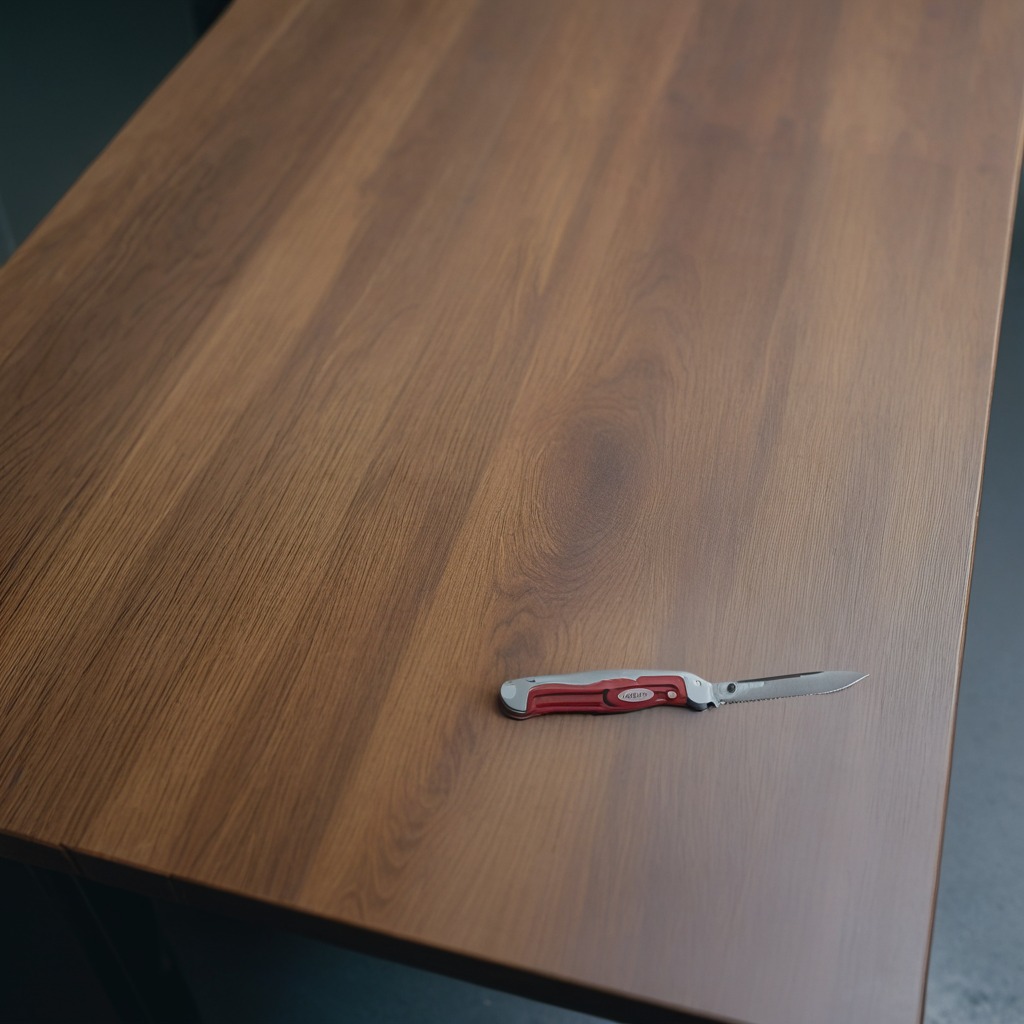
A utility knife lies on a table with burn marks in a small garage at twilight.